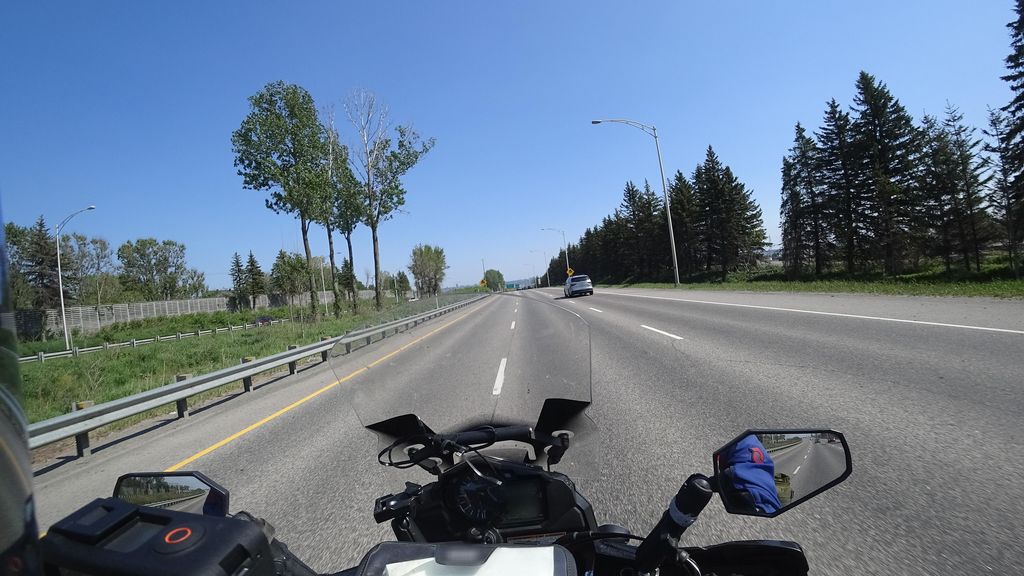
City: quebec_city